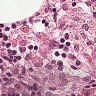
Metastatic tissue present: no